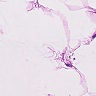
Metastatic tissue present: no